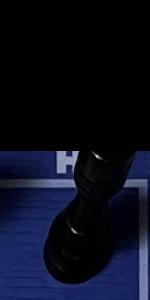
Label: Rook_Black